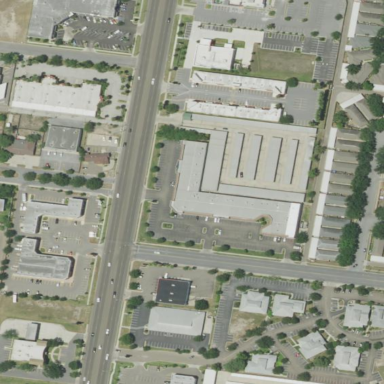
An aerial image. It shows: View of roof of building.